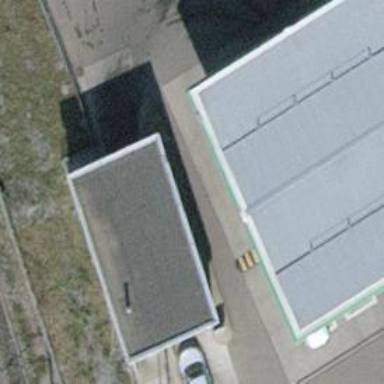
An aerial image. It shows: Building serving as car wash facility.